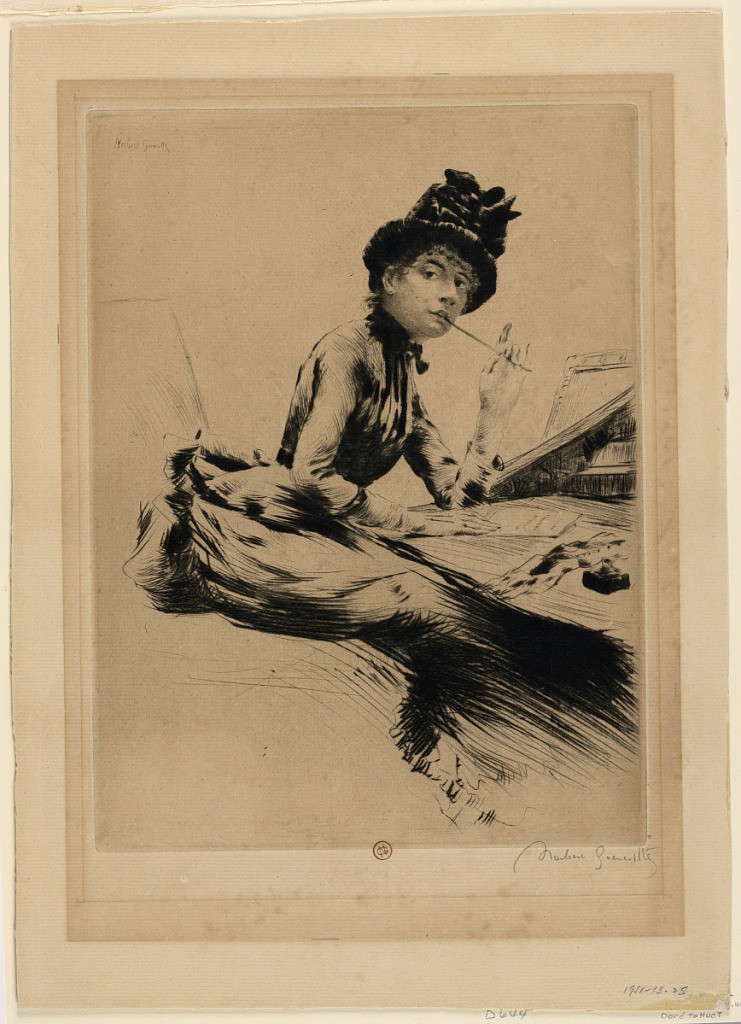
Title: Jeune Fille Écrivant
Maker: Norbert Goeneutte, French, 1854 - 1894
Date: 1884
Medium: Etching on paper
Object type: Print
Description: A young lady wearing a hat trimmed with a bow is seen in right profile, seated at a desk with a particularly completed letter before her. She bites the tip of the pen-holder and gazes toward the observer.